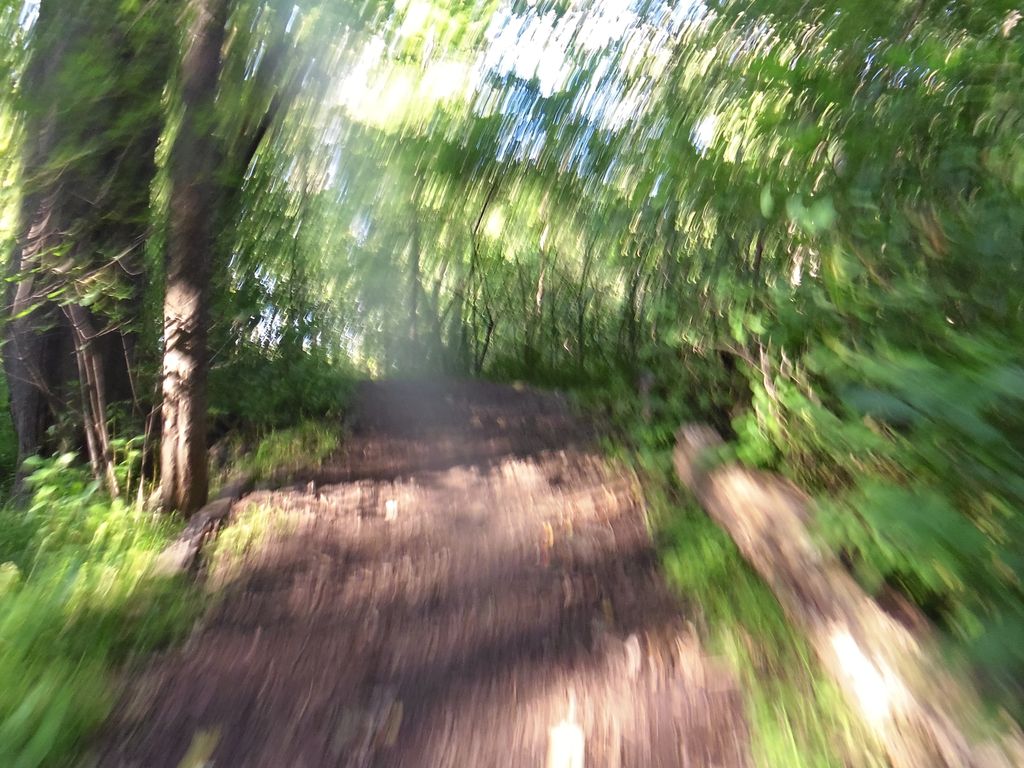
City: ottawa-gatineau